Interaction volume radius: 10 \u00c5
Interaction volume height: 15 \u00c5
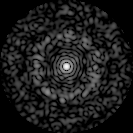
Disorder parameter: 0.8328